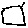
Label: square